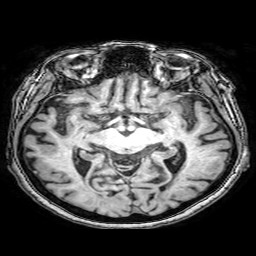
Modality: T1w
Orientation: coronal
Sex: female
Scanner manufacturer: philips
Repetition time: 0.008178 s
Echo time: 0.00374 s